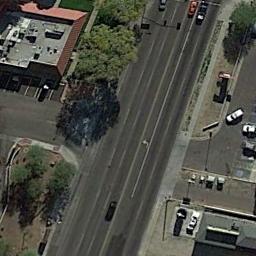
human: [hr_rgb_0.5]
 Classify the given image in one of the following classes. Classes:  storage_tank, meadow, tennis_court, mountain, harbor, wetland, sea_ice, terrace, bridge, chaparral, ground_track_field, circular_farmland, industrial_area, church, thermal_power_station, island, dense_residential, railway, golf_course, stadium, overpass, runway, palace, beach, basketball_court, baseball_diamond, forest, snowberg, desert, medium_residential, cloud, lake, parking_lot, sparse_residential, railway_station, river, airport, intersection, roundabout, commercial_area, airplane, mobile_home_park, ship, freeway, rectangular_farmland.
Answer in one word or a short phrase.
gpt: freeway